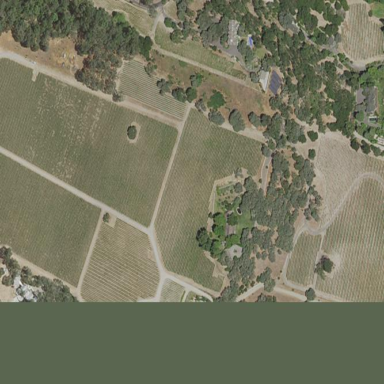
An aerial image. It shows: Vineyard with wine grapes as the main crop.